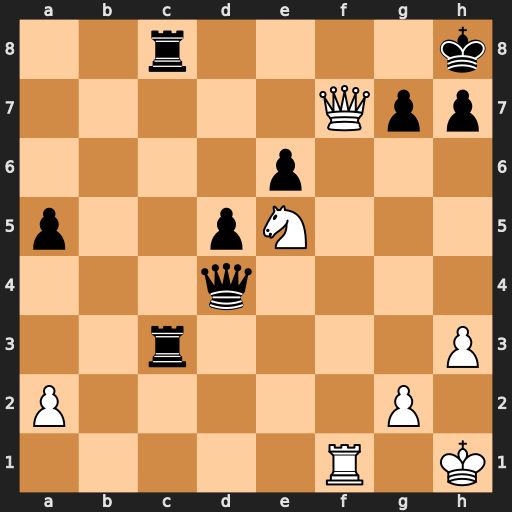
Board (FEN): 2r4k/5Qpp/4p3/p2pN3/3q4/2r4P/P5P1/5R1K
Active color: w
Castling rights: -
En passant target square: -
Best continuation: Qf8+ Rxf8 Rxf8#